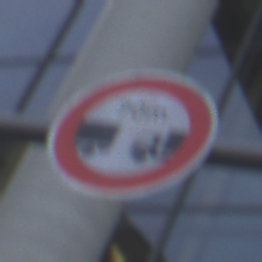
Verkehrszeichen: VerbotUnterschreitenMindestabstand
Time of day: SunriseSunset
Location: Outdoor (Urban)
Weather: PartlyCloudy
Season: NotSpecified
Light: Natural